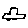
Label: car